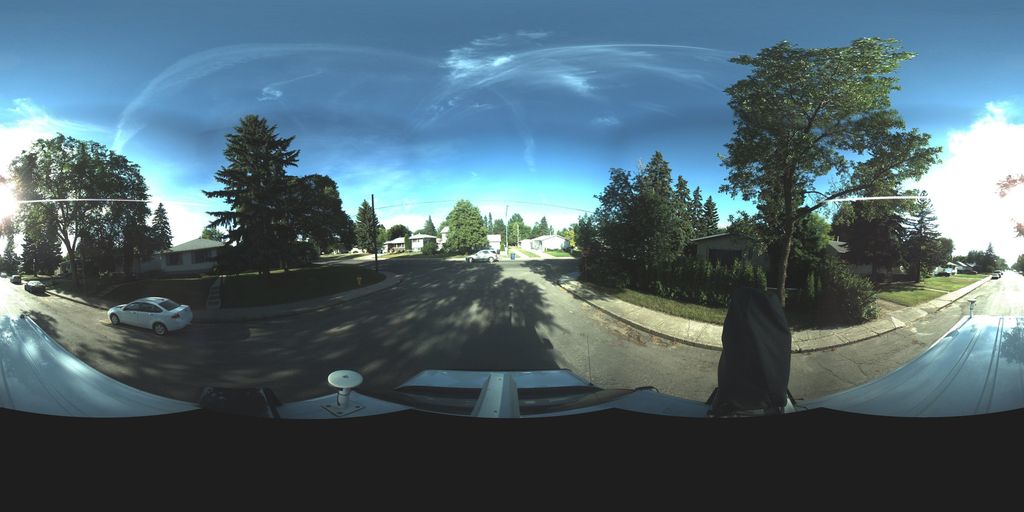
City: saskatoon